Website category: book
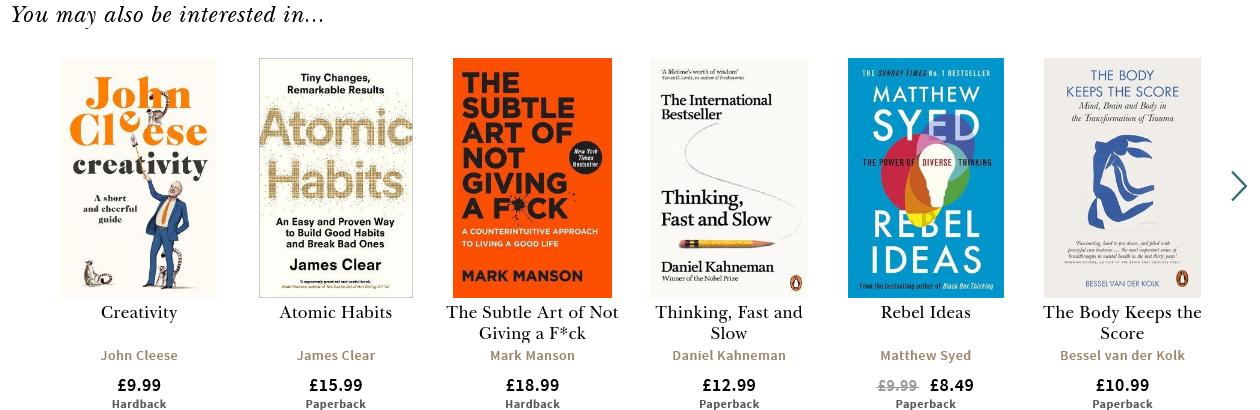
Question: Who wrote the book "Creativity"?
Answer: John Cleese

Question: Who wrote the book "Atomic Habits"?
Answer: James Clear

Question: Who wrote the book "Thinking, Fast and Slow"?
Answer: Daniel Kahneman

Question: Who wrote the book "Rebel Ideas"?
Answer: Matthew Syed

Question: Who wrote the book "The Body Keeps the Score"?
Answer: Bessel van der Kolk

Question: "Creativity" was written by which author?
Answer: John Cleese

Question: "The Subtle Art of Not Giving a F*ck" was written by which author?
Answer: Mark Manson

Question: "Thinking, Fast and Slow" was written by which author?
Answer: Daniel Kahneman

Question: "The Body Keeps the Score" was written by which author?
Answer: Bessel van der Kolk

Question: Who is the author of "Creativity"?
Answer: John Cleese

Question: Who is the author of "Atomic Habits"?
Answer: James Clear

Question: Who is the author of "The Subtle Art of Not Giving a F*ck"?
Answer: Mark Manson

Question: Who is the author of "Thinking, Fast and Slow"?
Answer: Daniel Kahneman

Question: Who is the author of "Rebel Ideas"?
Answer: Matthew Syed

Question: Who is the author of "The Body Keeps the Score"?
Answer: Bessel van der Kolk

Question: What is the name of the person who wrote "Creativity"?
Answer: John Cleese

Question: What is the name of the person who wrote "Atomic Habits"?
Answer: James Clear

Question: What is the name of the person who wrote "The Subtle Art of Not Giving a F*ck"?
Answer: Mark Manson

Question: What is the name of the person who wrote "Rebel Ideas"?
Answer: Matthew Syed

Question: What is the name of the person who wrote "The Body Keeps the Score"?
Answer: Bessel van der Kolk

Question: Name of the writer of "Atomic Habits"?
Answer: James Clear

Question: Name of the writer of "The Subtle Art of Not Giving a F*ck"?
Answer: Mark Manson

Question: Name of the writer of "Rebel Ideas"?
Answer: Matthew Syed

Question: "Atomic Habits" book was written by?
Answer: James Clear

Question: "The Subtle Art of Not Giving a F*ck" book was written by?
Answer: Mark Manson

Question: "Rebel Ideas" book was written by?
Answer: Matthew Syed

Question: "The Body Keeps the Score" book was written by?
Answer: Bessel van der Kolk

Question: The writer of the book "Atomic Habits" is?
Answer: James Clear

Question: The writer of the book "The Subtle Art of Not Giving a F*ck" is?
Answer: Mark Manson

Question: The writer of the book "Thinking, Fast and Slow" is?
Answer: Daniel Kahneman

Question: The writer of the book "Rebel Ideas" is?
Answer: Matthew Syed

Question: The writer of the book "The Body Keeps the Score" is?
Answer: Bessel van der Kolk

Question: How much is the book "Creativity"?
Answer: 9.99

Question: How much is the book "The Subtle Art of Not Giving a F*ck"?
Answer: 18.99

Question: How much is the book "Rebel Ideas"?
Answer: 8.49

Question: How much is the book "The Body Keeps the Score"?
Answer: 10.99

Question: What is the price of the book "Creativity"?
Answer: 9.99

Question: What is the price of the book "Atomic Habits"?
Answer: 15.99

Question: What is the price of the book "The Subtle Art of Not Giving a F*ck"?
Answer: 18.99

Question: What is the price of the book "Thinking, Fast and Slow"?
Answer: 12.99

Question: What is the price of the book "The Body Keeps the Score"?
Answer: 10.99

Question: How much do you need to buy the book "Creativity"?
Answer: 9.99

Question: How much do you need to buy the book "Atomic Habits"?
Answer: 15.99

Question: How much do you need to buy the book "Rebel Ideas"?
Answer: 8.49

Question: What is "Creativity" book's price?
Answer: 9.99

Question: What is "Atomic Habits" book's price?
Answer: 15.99

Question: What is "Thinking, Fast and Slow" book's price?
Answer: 12.99

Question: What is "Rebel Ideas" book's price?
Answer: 8.49

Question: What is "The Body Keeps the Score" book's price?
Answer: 10.99

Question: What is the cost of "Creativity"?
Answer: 9.99

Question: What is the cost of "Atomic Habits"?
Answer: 15.99

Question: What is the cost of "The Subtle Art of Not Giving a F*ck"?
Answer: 18.99

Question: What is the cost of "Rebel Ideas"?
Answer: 8.49

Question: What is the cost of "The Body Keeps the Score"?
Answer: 10.99

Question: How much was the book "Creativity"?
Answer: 9.99

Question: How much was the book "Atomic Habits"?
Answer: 15.99

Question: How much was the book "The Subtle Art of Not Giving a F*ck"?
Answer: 18.99

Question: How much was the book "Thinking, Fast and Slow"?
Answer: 12.99

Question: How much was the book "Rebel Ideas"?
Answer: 8.49

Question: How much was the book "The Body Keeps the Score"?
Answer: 10.99

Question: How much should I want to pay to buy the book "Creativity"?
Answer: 9.99

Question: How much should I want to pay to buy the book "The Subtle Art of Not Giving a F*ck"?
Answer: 18.99

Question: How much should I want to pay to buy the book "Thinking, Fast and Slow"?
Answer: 12.99

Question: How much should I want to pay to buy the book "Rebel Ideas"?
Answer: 8.49